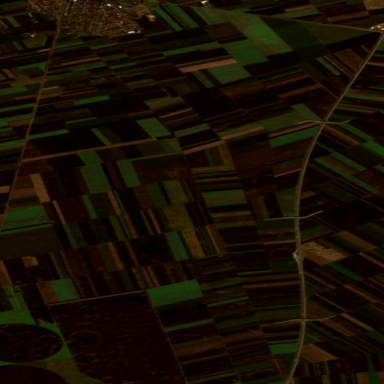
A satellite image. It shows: View of farmland.